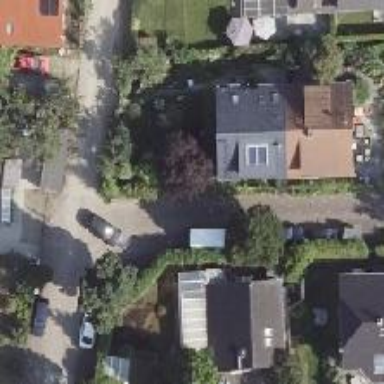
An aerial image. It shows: Living street.